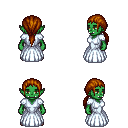
a pixel art fantasy rpg character, female body template, orc, green skin, underdress, white pants, brunette ponytail hairstyle, brown shoes, four views (front, back, left, right), 2x2 character sprite sheet, small pixel art, hard edges, no anti-aliasing